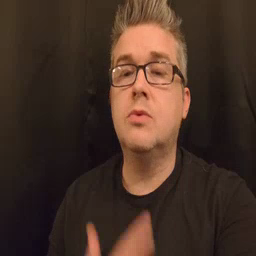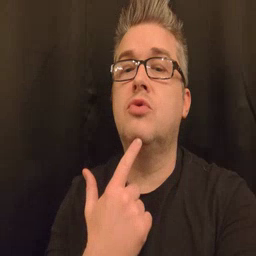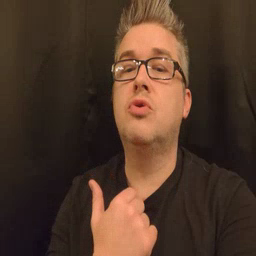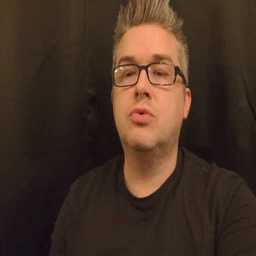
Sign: thirsty